Field crop: maize
Growth stage: 2
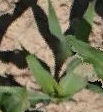
Species: maize